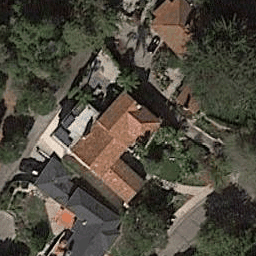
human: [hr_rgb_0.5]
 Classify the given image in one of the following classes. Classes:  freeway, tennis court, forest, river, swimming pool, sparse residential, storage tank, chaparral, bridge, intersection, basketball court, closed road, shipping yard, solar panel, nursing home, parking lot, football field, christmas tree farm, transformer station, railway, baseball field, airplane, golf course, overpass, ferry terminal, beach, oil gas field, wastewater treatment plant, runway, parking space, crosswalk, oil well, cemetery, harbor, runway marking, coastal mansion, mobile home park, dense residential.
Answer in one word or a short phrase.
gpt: sparse residential